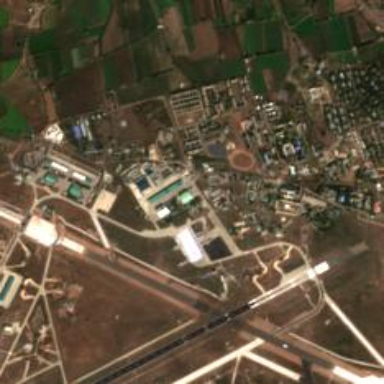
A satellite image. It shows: Asphalt runway at the airport.